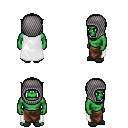
a pixel art fantasy rpg character, male body template, orc, green skin, white cape, robe skirt, raven plain hairstyle, chain hood, gray slippers, four views (front, back, left, right), 2x2 character sprite sheet, small pixel art, hard edges, no anti-aliasing